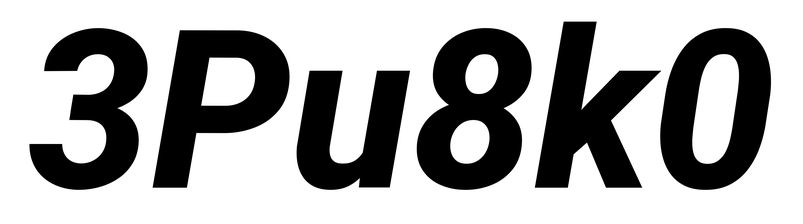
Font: Roboto-Italic_ExtraBold_Italic